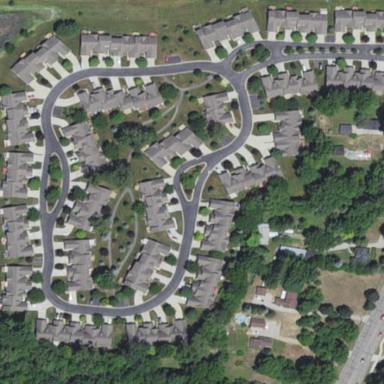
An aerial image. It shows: Condominium in residential area.